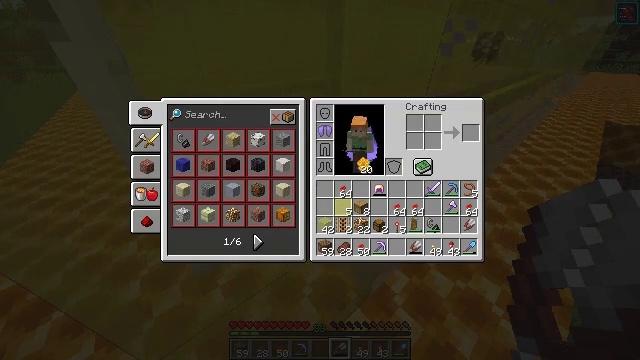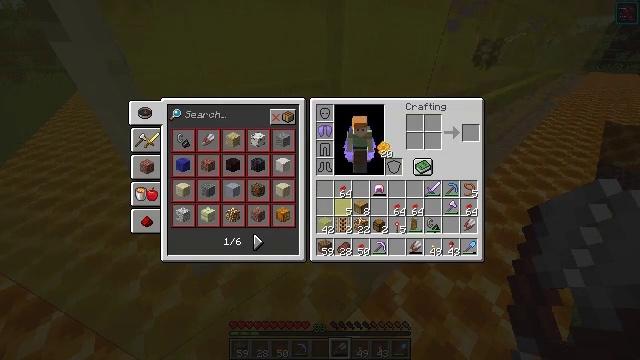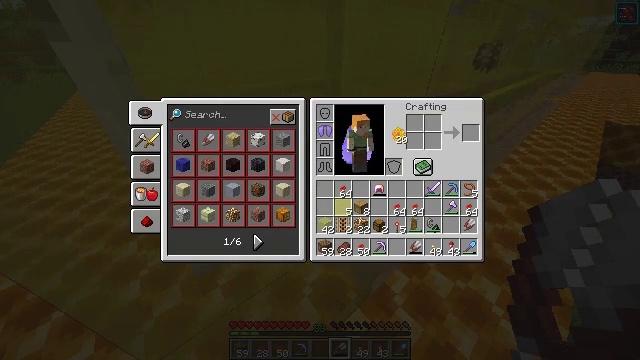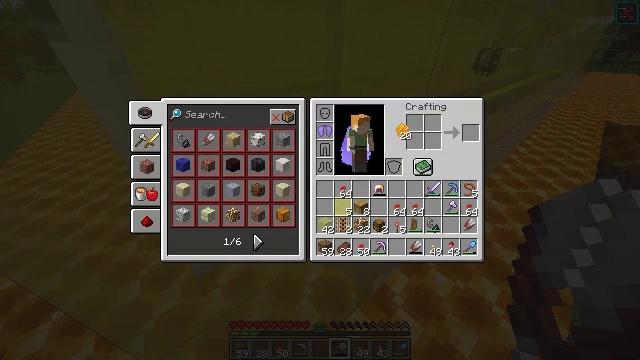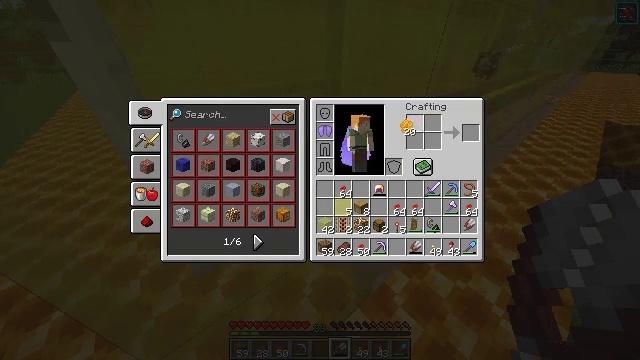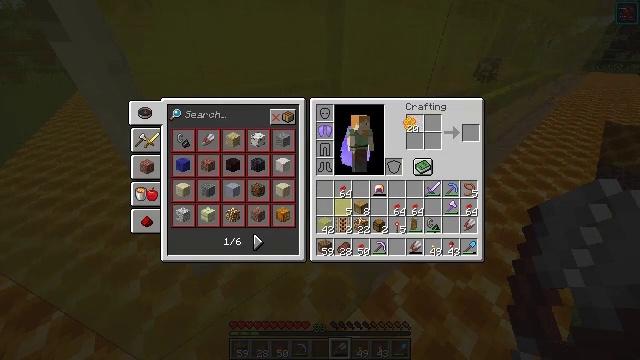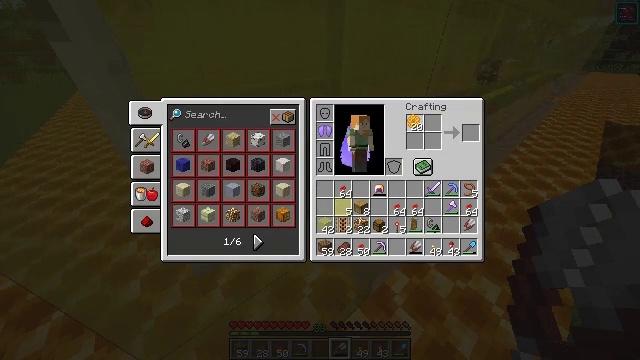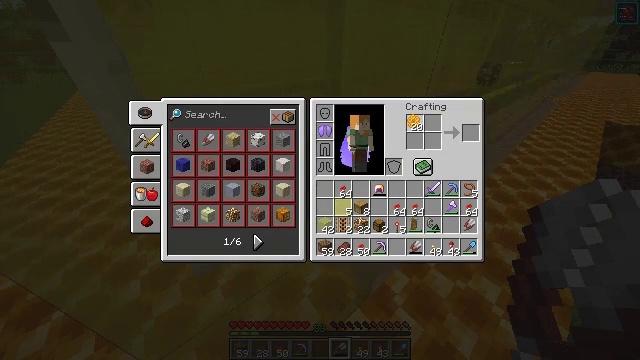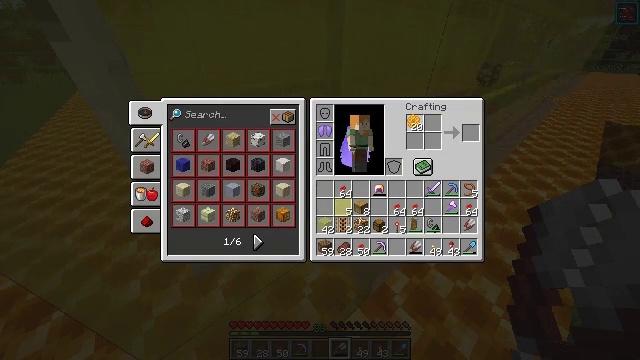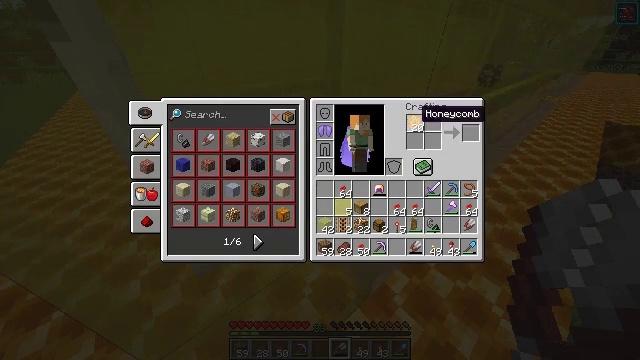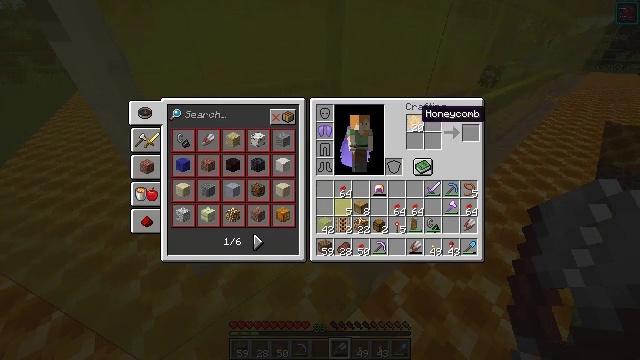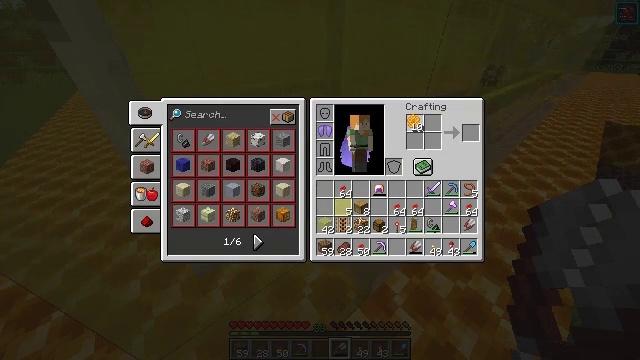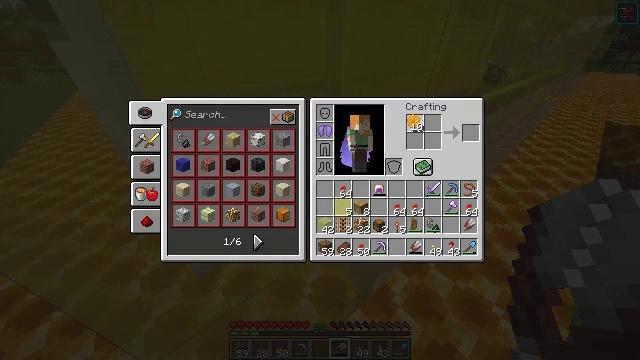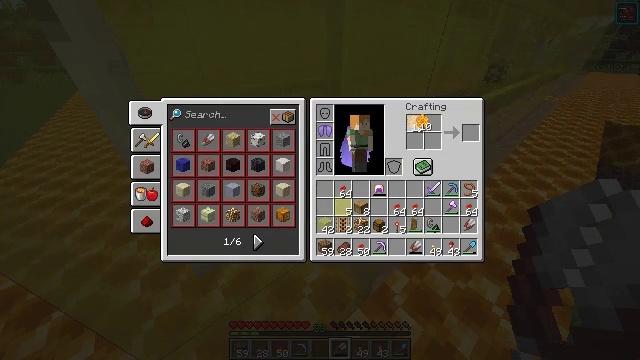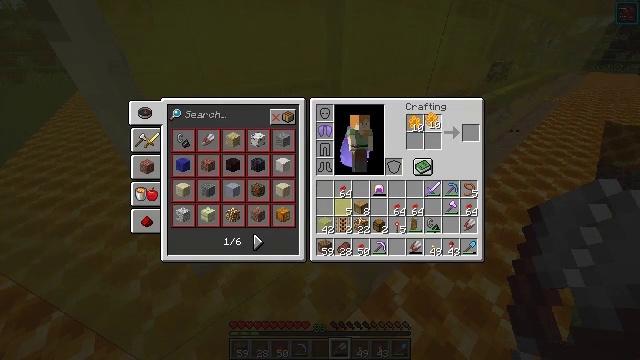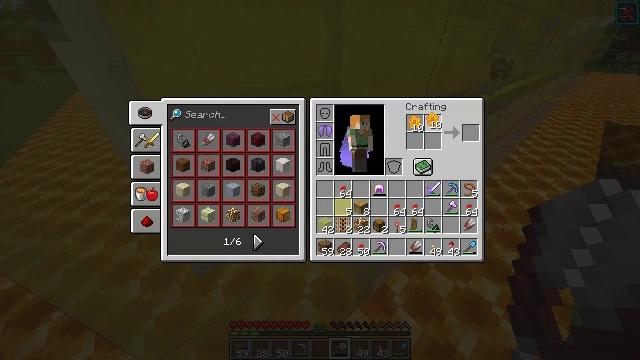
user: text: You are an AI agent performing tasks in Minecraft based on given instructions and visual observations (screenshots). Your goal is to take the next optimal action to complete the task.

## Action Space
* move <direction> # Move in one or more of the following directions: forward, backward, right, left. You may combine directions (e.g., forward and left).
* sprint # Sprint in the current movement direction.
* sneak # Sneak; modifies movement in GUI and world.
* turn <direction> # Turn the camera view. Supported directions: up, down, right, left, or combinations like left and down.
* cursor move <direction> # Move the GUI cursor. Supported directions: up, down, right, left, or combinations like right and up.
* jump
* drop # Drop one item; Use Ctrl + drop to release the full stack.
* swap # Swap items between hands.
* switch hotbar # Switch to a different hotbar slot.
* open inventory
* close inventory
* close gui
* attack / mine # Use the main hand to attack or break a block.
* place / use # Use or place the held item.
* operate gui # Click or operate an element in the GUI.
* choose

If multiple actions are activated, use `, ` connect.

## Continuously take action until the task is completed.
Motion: motion action
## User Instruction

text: Combine honeycombs to craft the honeycomb block.
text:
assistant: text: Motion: cursor move right and up
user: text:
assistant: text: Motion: cursor move right and up
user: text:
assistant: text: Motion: no_op
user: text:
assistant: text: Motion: no_op
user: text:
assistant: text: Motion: no_op
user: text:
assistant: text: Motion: no_op
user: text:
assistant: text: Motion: operate gui
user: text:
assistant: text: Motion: operate gui
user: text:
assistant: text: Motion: no_op
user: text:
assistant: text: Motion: no_op
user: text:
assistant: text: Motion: choose
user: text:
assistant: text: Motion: choose
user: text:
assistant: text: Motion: cursor move right
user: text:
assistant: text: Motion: cursor move right
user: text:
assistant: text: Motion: no_op
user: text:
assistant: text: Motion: no_op
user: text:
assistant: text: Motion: operate gui
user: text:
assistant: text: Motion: operate gui
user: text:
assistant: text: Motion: no_op
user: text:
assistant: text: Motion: no_op
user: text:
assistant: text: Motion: no_op
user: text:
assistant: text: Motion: no_op
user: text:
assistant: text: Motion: choose
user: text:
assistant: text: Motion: cursor move down, choose
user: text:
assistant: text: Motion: no_op
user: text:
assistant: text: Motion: operate gui
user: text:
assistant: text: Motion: operate gui
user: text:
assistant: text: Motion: no_op
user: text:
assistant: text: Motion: no_op
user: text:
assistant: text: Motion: no_op